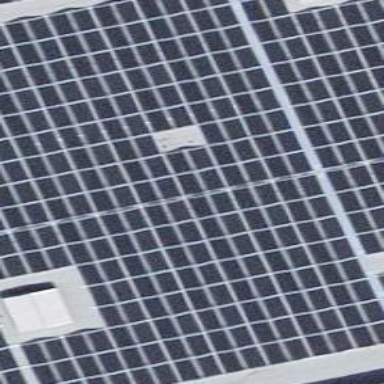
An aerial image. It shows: Solar power generator.